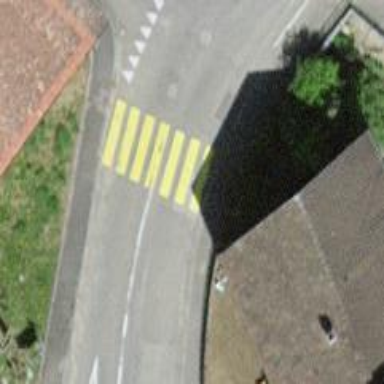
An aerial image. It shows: Uncontrolled zebra crossing.